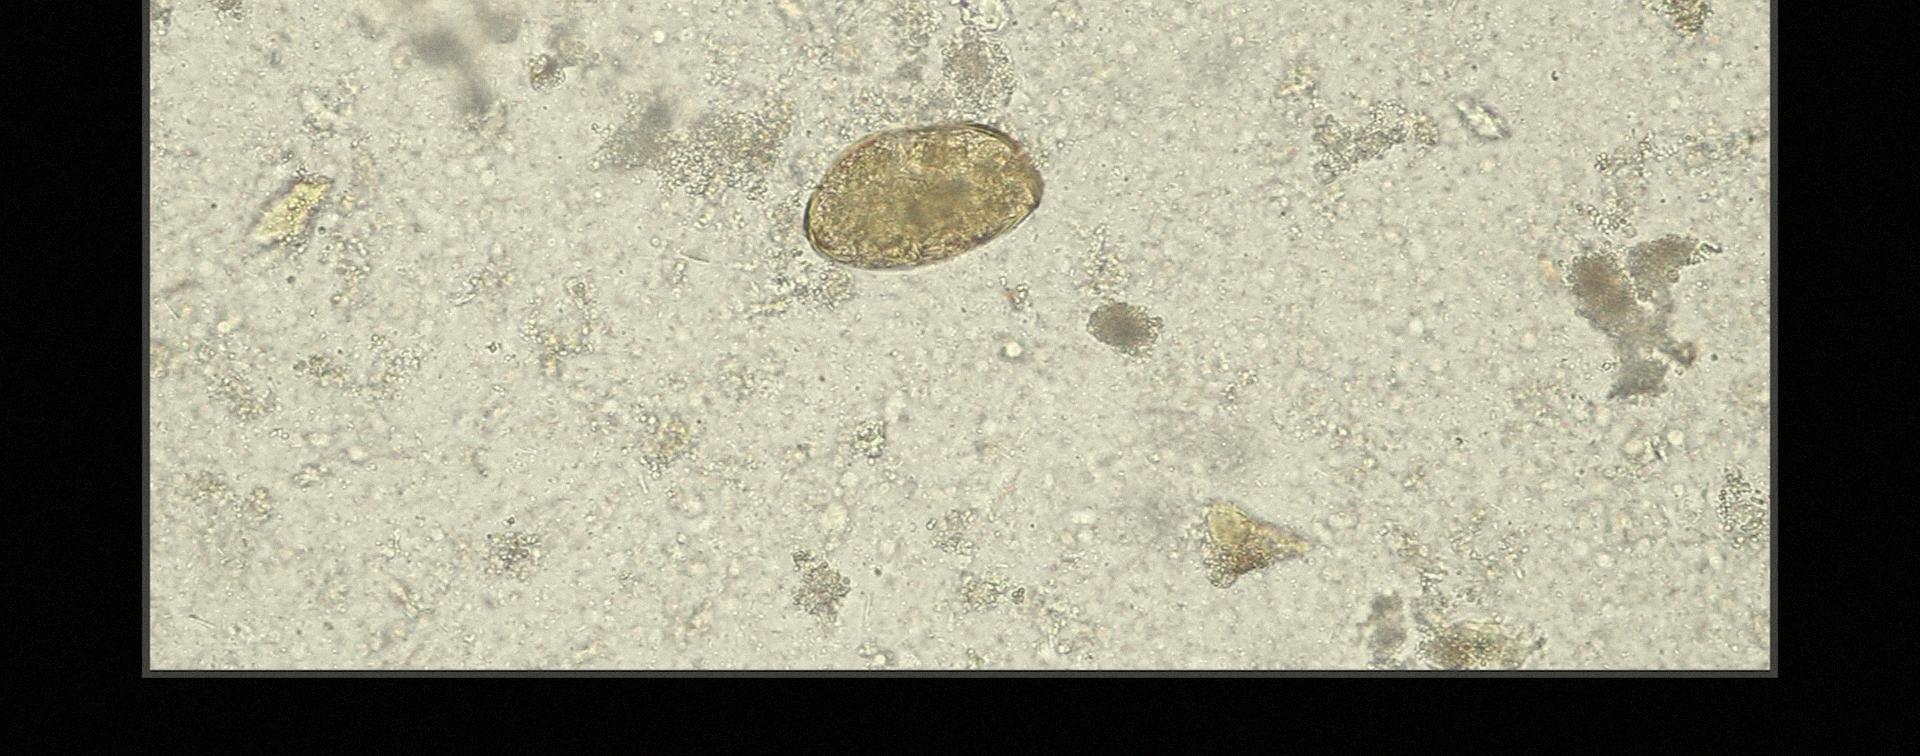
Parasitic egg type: Paragonimus spp